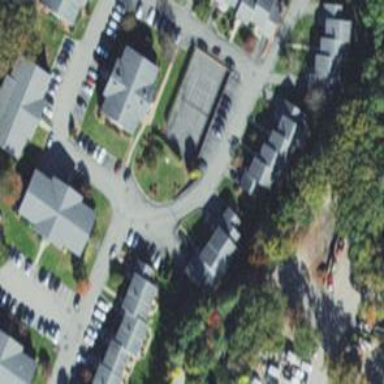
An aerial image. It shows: Residential area with apartments.